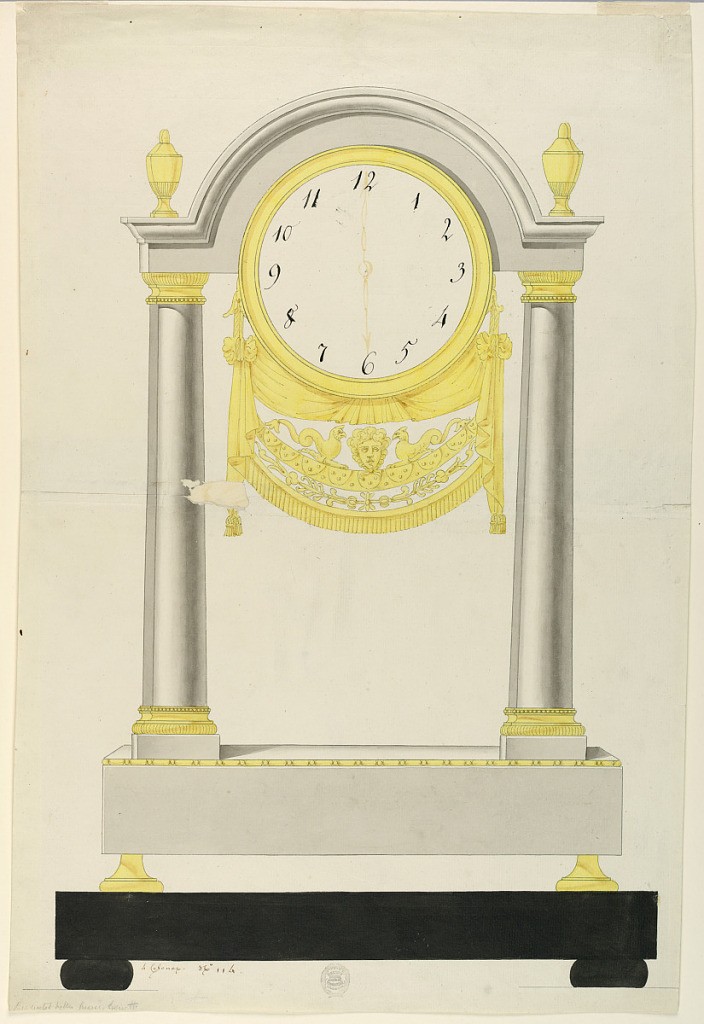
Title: Design for Clock
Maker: Lefebvre Manufactory, Tournai
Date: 1800–1825
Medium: Graphite, pen and brown ink, brush and yellow, grey, black and brown-red watercolor on cream laid paper
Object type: Drawing
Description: Dial suspended underneath classic arch, supported by four columns, a vase atop each column. Drapery and a head framed by two griffins hang below the dial. An integrated base with tapered knobs rests upon a black base with cushion feet.

Inscription:
Pen and brown ink: 4 Colones; No. 114. /
Graphite: Presented to the Misses Hewitt

Lower Center: Cooper Union stamp #457D